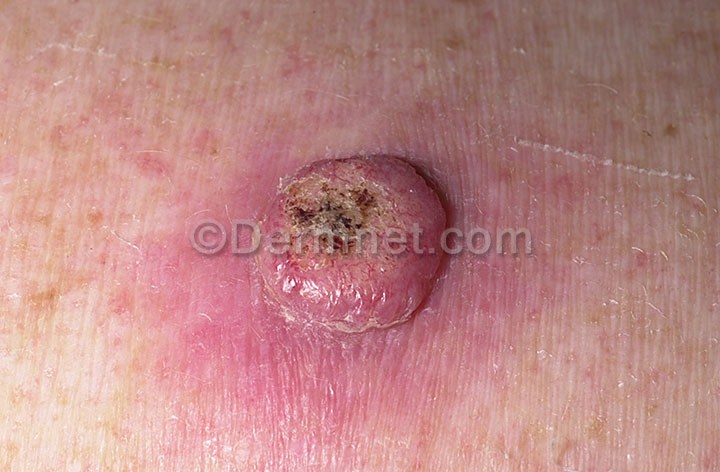
Disease: Seborrheic Keratoses and other Benign Tumors